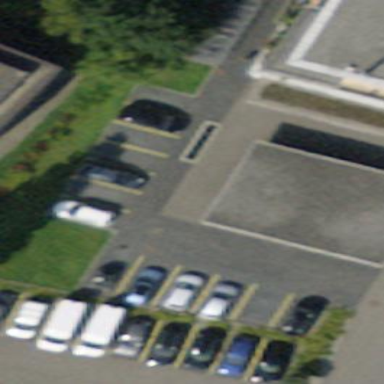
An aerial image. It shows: View of roof of building.